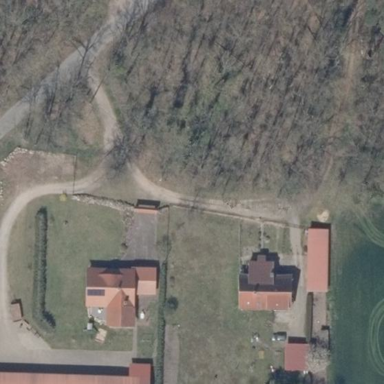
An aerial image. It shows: Farmyard area.